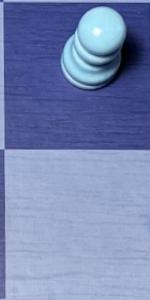
Label: Empty